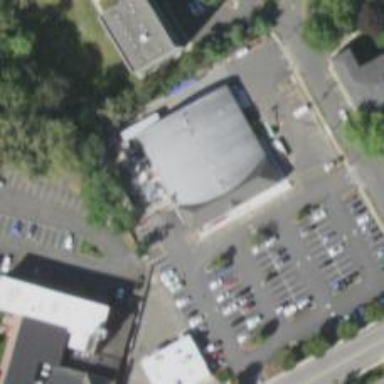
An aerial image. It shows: Supermarket.